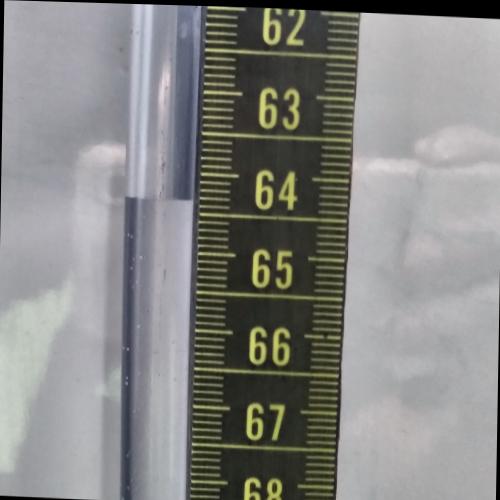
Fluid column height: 64.3 cm